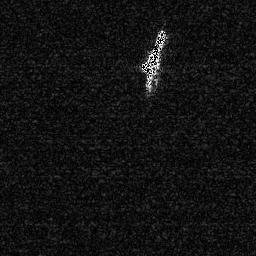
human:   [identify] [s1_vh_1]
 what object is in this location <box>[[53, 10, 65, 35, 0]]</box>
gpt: <ref>1 large ship at the top</ref>